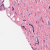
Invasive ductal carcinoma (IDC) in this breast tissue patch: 0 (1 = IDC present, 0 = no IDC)